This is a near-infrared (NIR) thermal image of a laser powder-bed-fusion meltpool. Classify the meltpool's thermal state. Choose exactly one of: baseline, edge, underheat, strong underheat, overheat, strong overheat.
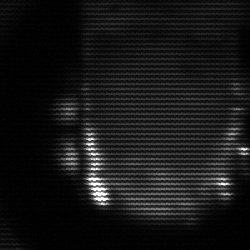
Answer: baseline